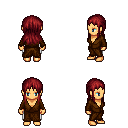
a pixel art fantasy rpg character, female body template, human, tanned skin, brown robe, white pants, brunette unkempt hairstyle, four views (front, back, left, right), 2x2 character sprite sheet, small pixel art, hard edges, no anti-aliasing